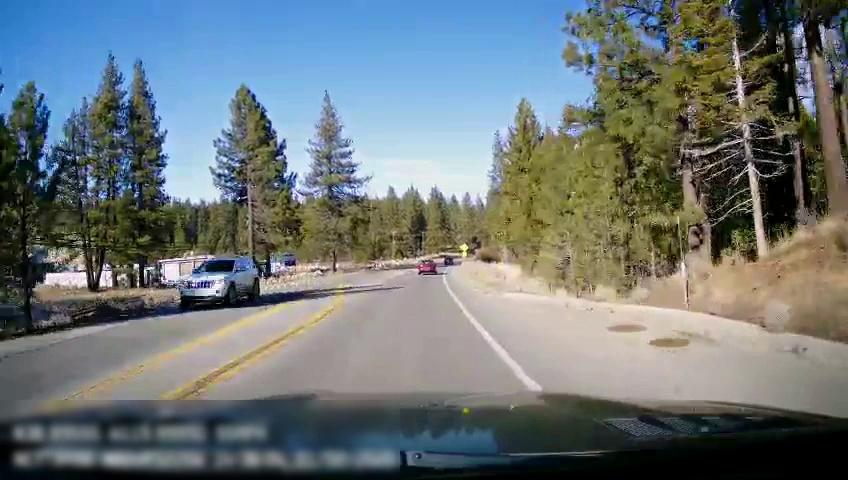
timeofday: Day
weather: Sunny
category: Drivable Space
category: Vehicles | Car
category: Vehicles | SUV
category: Lanes | Opposite Lane
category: Lanes | Current Lane
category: Lanes | Current Lane